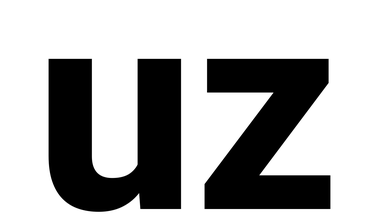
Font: Roboto_ExtraBold